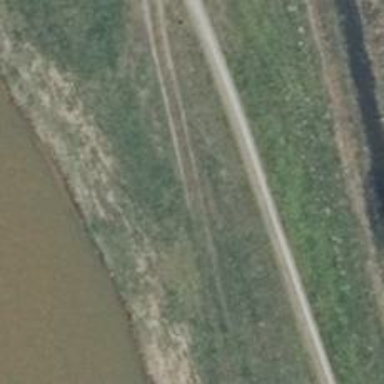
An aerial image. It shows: Track with grade 4 track type.